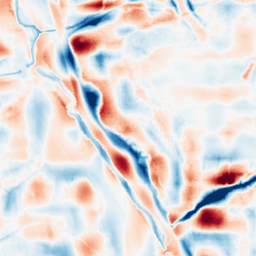
Category: wavelet
Decomposition family: wavelet_dwt
Decomposition parameters: wavelet: coif2
level: 5
Upsampling method: sinc_hamming
Upsampling parameters: scale: 4
kernel_size: 8
Upsampling scale: 4